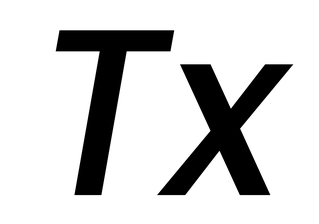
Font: Poppins-MediumItalic